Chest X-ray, PA view. Patient: 34 years old, sex F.
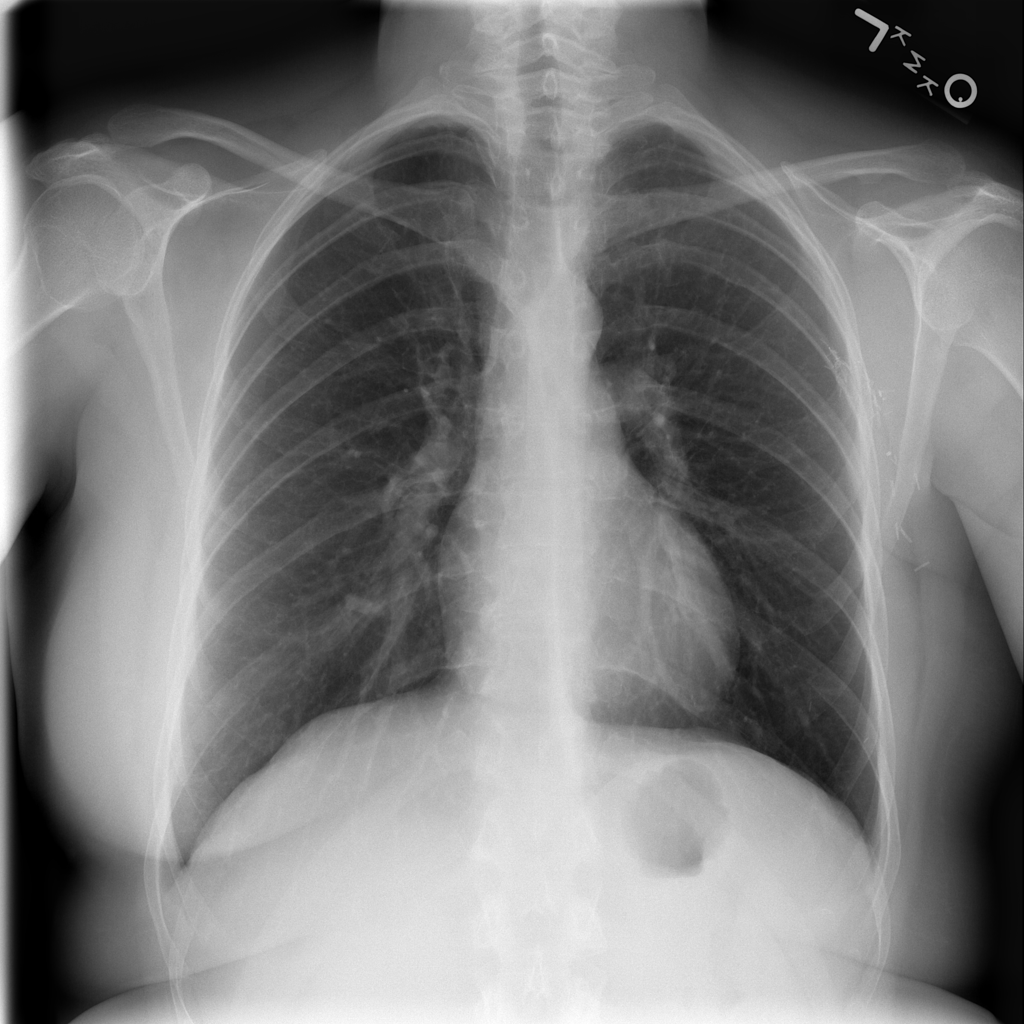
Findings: No Finding